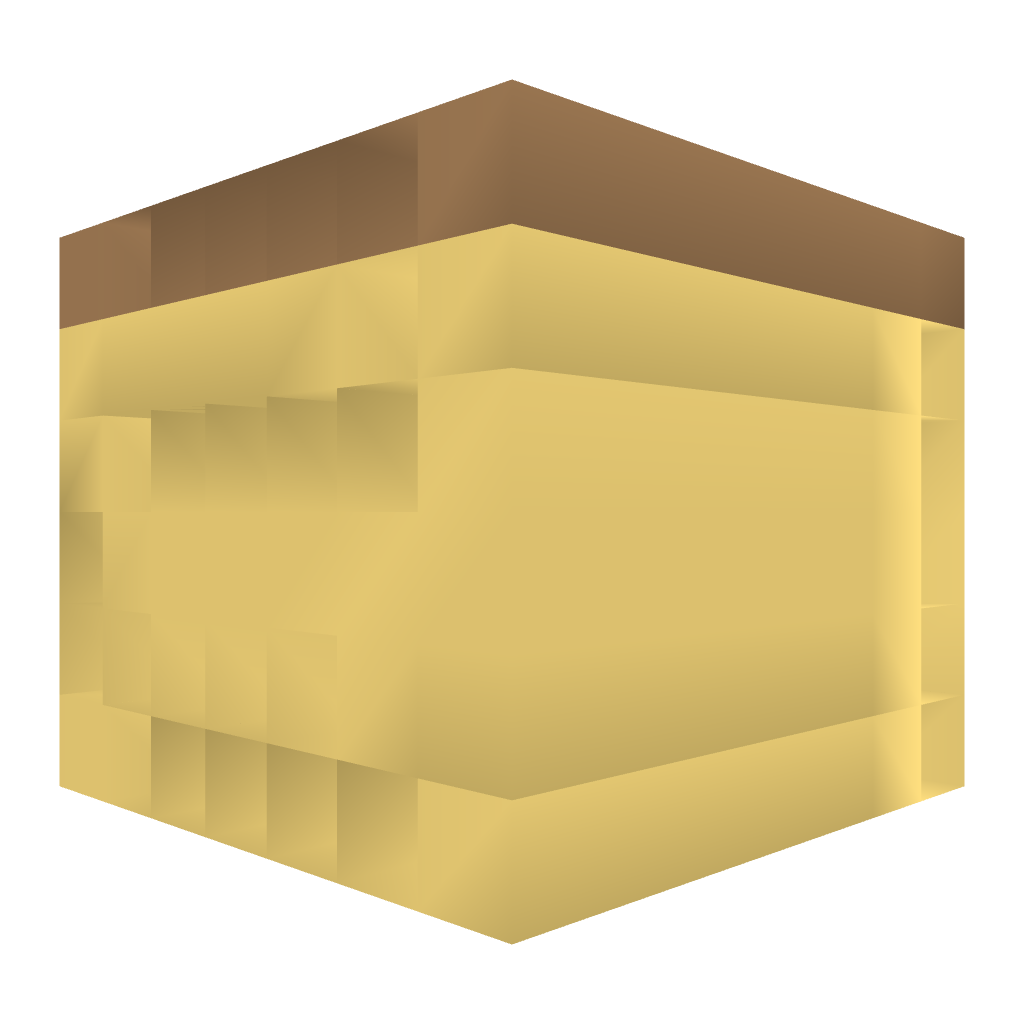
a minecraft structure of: Small Arabian House bad low quality